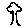
Label: tree